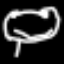
Label: frog